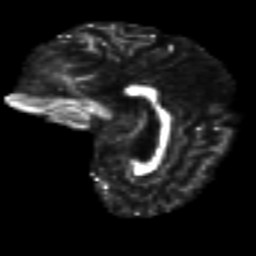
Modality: FA
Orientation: sagittal
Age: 47
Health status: ill
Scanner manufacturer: philips
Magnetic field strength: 3 T
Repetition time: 9 s
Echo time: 0.127 s